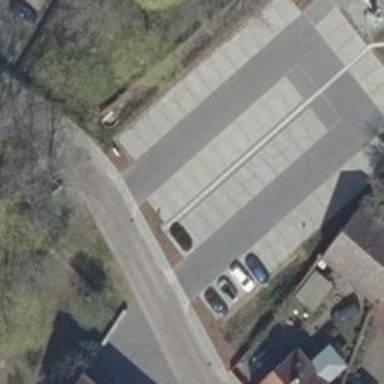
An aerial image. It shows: Parking area with surface.